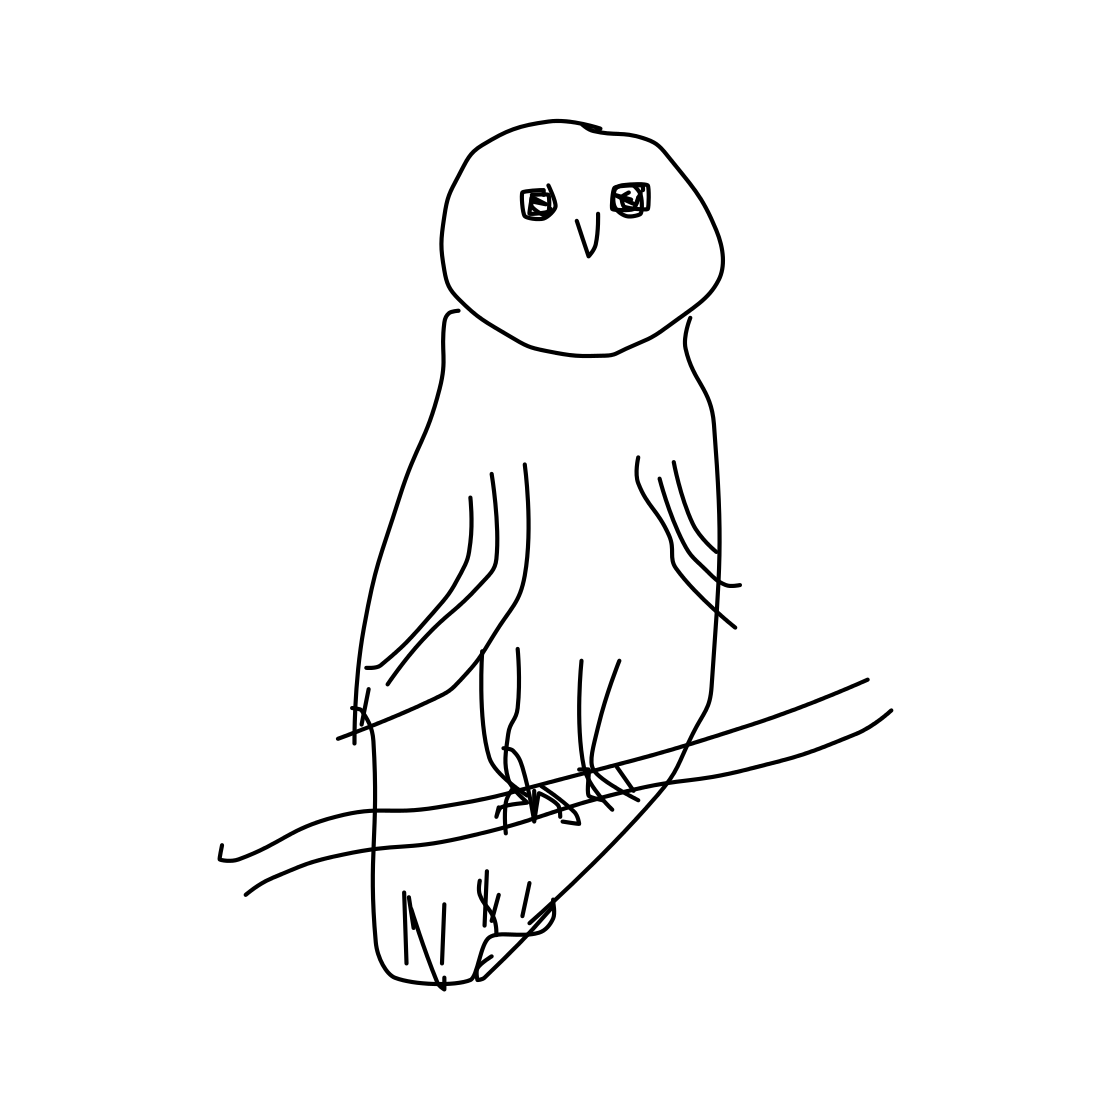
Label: owl